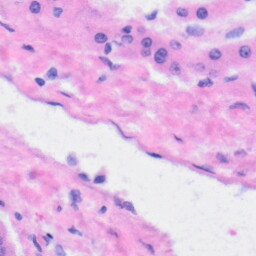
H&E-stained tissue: Liver